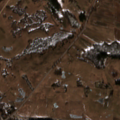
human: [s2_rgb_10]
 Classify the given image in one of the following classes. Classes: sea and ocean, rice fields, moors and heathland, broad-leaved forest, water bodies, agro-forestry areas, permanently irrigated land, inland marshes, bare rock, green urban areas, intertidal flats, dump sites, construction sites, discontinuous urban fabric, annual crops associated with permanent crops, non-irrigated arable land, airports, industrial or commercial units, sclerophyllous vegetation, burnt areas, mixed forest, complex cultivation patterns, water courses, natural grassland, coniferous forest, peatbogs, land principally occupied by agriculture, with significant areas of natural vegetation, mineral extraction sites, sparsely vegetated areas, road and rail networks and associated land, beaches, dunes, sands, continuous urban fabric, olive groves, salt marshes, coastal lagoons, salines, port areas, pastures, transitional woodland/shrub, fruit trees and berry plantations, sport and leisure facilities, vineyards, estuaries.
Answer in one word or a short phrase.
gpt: discontinuous urban fabric, green urban areas, non-irrigated arable land, pastures, land principally occupied by agriculture, with significant areas of natural vegetation